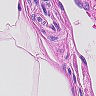
Metastatic tissue present: no